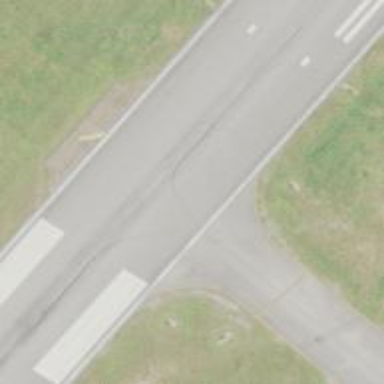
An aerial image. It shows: Asphalt taxiway at the airport.